Field crop: maize
Growth stage: 2
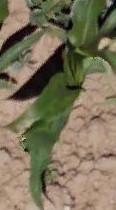
Species: maize